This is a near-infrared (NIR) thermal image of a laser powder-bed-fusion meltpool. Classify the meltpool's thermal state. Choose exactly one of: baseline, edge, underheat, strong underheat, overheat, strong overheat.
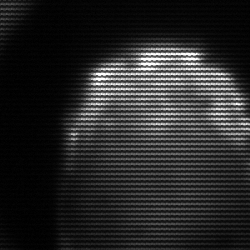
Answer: edge